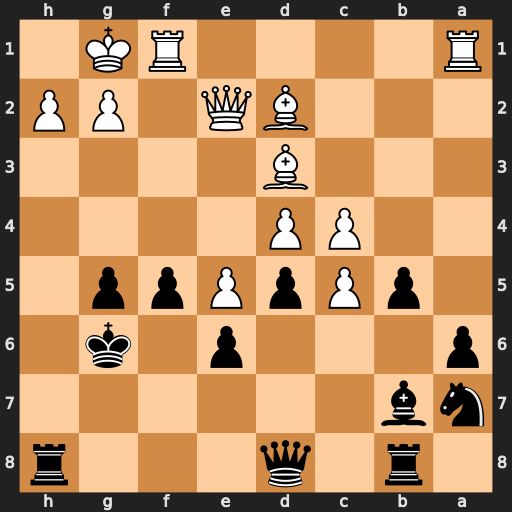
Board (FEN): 1r1q3r/nb6/p3p1k1/1pPpPpp1/2PP4/3B4/3BQ1PP/R4RK1
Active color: b
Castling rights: -
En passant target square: -
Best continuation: dxc4 Bxf5+ exf5